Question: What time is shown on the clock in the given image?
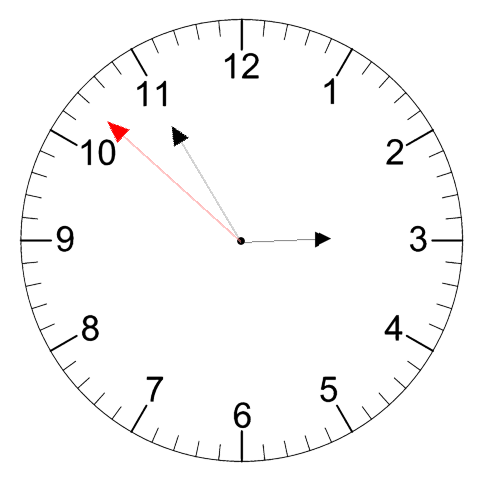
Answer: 02:54:52